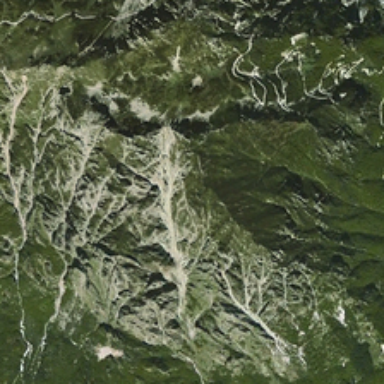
It is a large piece of green mountain .